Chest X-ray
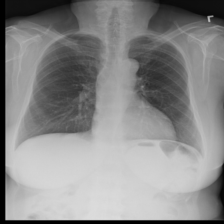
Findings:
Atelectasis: negative
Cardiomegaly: negative
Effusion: negative
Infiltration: negative
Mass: negative
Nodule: negative
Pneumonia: negative
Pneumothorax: negative
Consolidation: negative
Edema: negative
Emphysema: negative
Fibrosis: negative
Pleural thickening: negative
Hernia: negative